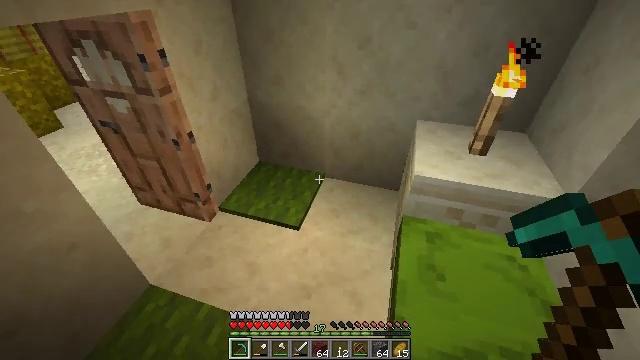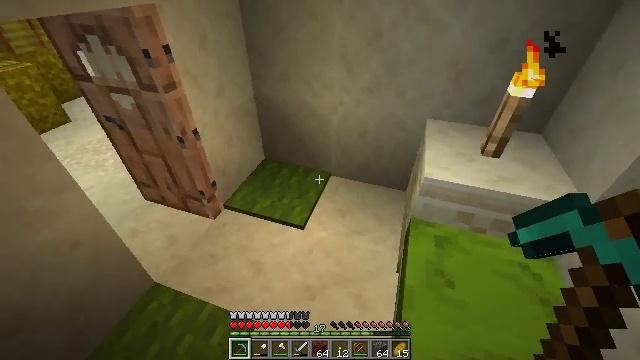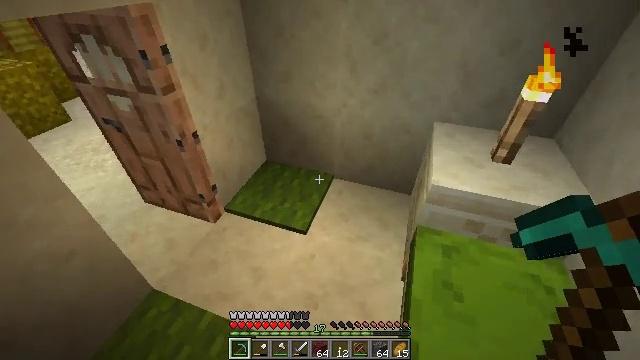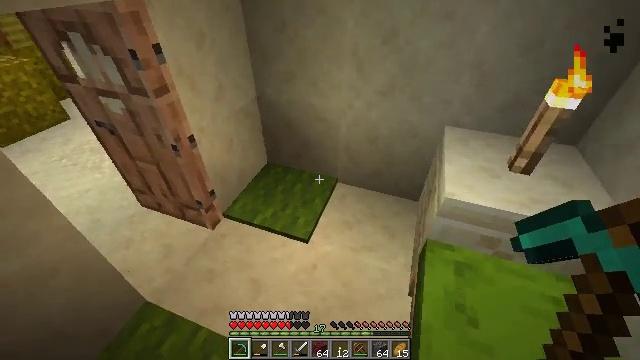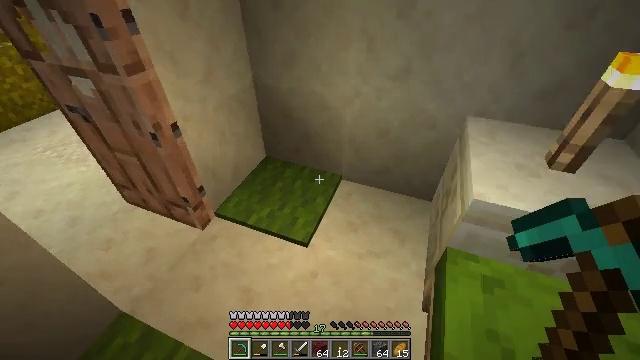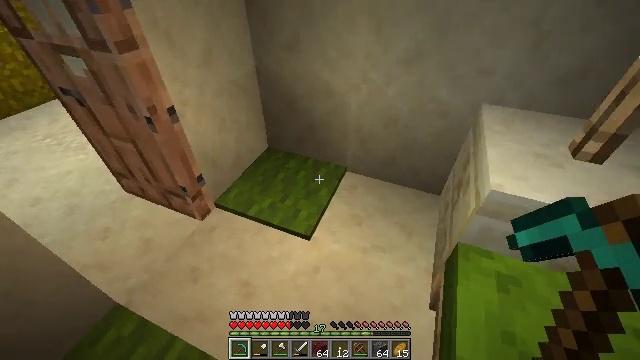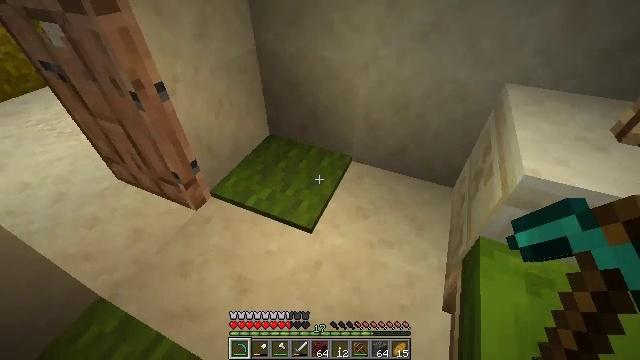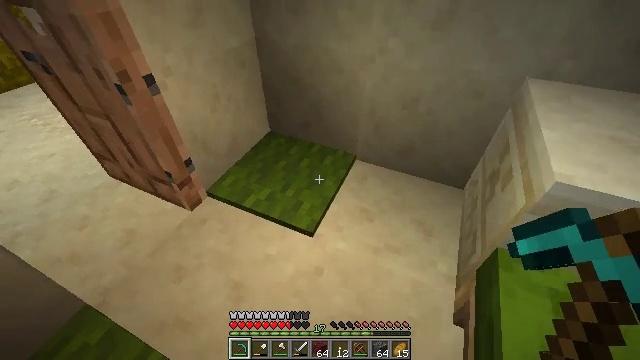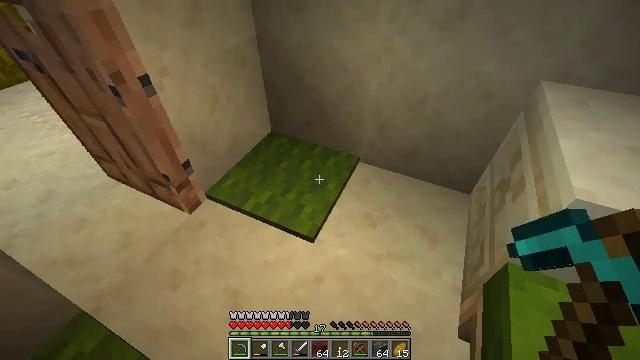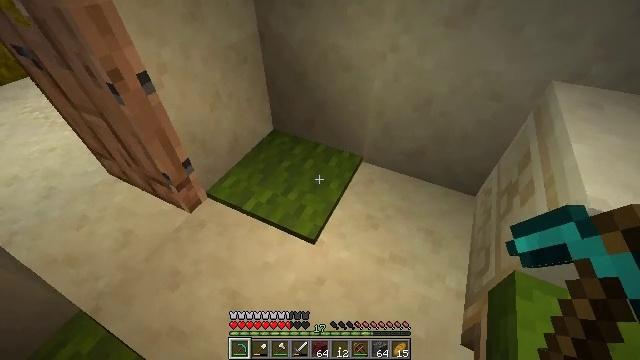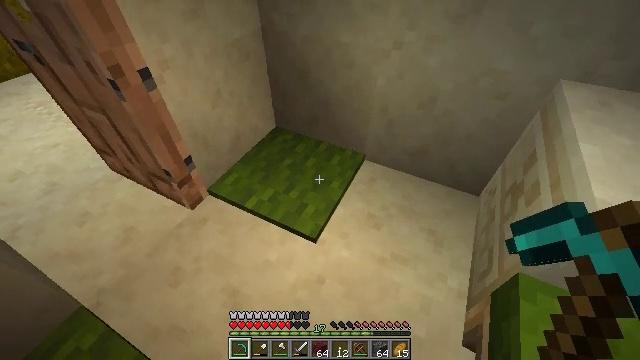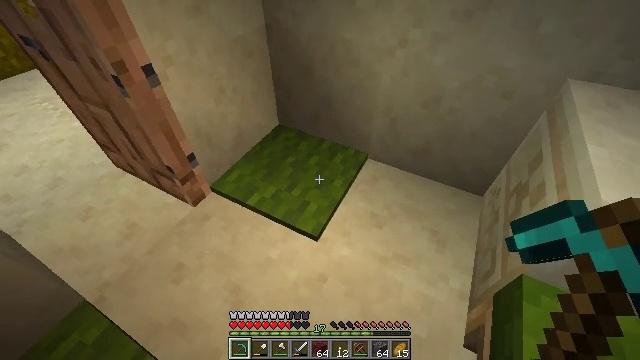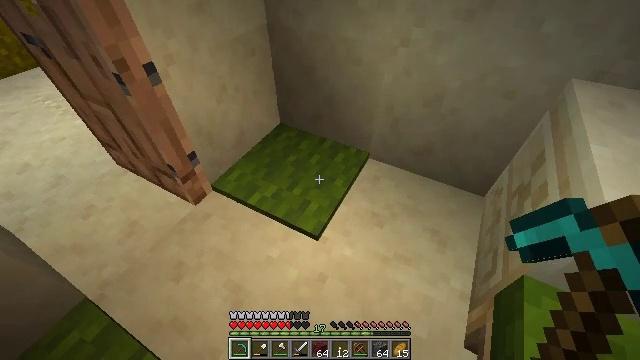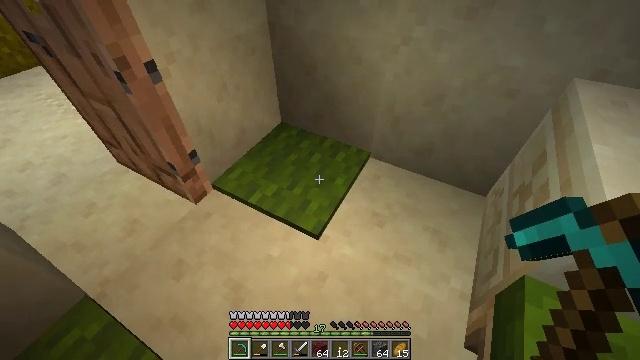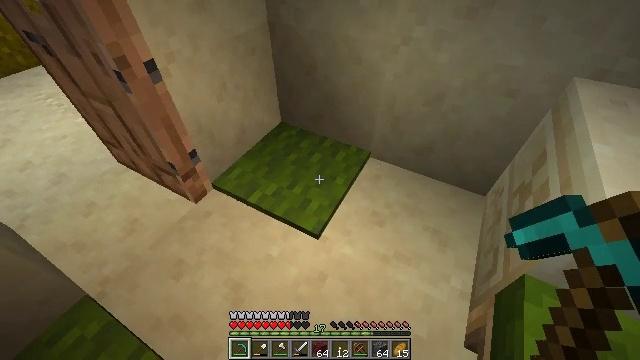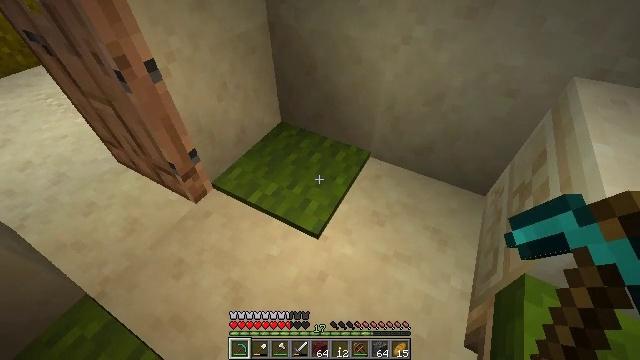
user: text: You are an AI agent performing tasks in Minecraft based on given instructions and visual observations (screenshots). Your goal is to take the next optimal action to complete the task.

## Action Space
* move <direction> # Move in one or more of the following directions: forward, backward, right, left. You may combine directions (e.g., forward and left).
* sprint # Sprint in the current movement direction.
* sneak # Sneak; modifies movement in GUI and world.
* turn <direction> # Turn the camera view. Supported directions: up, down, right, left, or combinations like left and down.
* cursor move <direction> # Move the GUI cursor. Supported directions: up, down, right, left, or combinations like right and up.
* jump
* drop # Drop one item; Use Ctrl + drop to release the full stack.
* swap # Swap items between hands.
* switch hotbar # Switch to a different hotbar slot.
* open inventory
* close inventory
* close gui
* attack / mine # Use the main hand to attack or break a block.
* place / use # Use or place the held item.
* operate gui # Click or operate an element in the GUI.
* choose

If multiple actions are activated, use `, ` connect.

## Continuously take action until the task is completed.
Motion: motion action
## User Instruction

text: Attack the hay block to get hay.
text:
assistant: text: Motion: move forward, turn left and down
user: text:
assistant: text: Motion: move forward
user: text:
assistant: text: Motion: move forward
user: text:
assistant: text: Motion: move forward, turn left
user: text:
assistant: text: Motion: turn left and down
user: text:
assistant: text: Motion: turn left
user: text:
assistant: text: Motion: no_op
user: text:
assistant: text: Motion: no_op
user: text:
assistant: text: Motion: no_op
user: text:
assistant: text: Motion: no_op
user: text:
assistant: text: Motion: no_op
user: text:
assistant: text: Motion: no_op
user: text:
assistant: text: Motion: no_op
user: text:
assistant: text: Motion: no_op
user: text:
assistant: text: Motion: no_op
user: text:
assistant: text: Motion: no_op
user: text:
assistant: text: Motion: no_op
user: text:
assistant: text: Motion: no_op
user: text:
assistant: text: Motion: no_op
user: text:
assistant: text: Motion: no_op
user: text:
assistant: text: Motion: no_op
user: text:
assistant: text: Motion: no_op
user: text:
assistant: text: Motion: no_op
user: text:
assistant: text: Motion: no_op
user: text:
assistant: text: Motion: no_op
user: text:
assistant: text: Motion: no_op
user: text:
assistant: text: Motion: no_op
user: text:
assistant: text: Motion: no_op
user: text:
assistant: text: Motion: no_op
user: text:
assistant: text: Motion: no_op